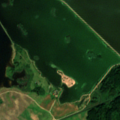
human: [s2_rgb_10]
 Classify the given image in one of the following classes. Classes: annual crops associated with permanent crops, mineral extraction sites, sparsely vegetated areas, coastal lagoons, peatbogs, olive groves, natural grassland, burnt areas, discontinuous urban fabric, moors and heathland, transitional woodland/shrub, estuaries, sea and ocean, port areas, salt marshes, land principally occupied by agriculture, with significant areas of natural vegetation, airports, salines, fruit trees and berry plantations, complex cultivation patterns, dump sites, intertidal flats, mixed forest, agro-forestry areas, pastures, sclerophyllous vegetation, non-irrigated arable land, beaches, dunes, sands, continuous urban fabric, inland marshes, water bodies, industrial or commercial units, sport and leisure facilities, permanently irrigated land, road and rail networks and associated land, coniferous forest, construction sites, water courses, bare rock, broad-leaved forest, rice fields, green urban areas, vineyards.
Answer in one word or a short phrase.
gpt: non-irrigated arable land, complex cultivation patterns, broad-leaved forest, mixed forest, transitional woodland/shrub, water bodies